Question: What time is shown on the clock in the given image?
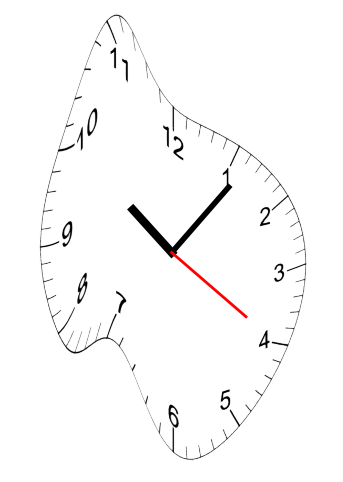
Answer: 10:06:20